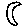
Label: moon